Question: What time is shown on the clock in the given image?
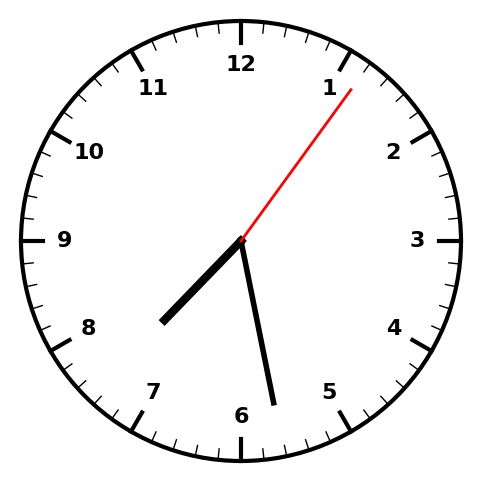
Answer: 07:28:06